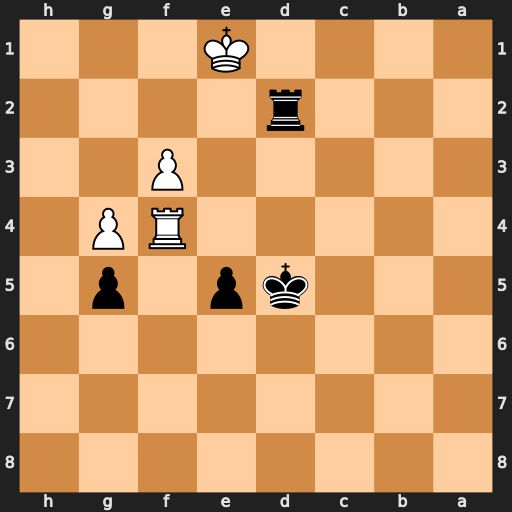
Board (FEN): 8/8/8/3kp1p1/5RP1/5P2/3r4/4K3
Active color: b
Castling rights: -
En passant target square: -
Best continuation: exf4 Kxd2 Kd4